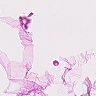
Metastatic tissue present: no